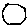
Label: hexagon